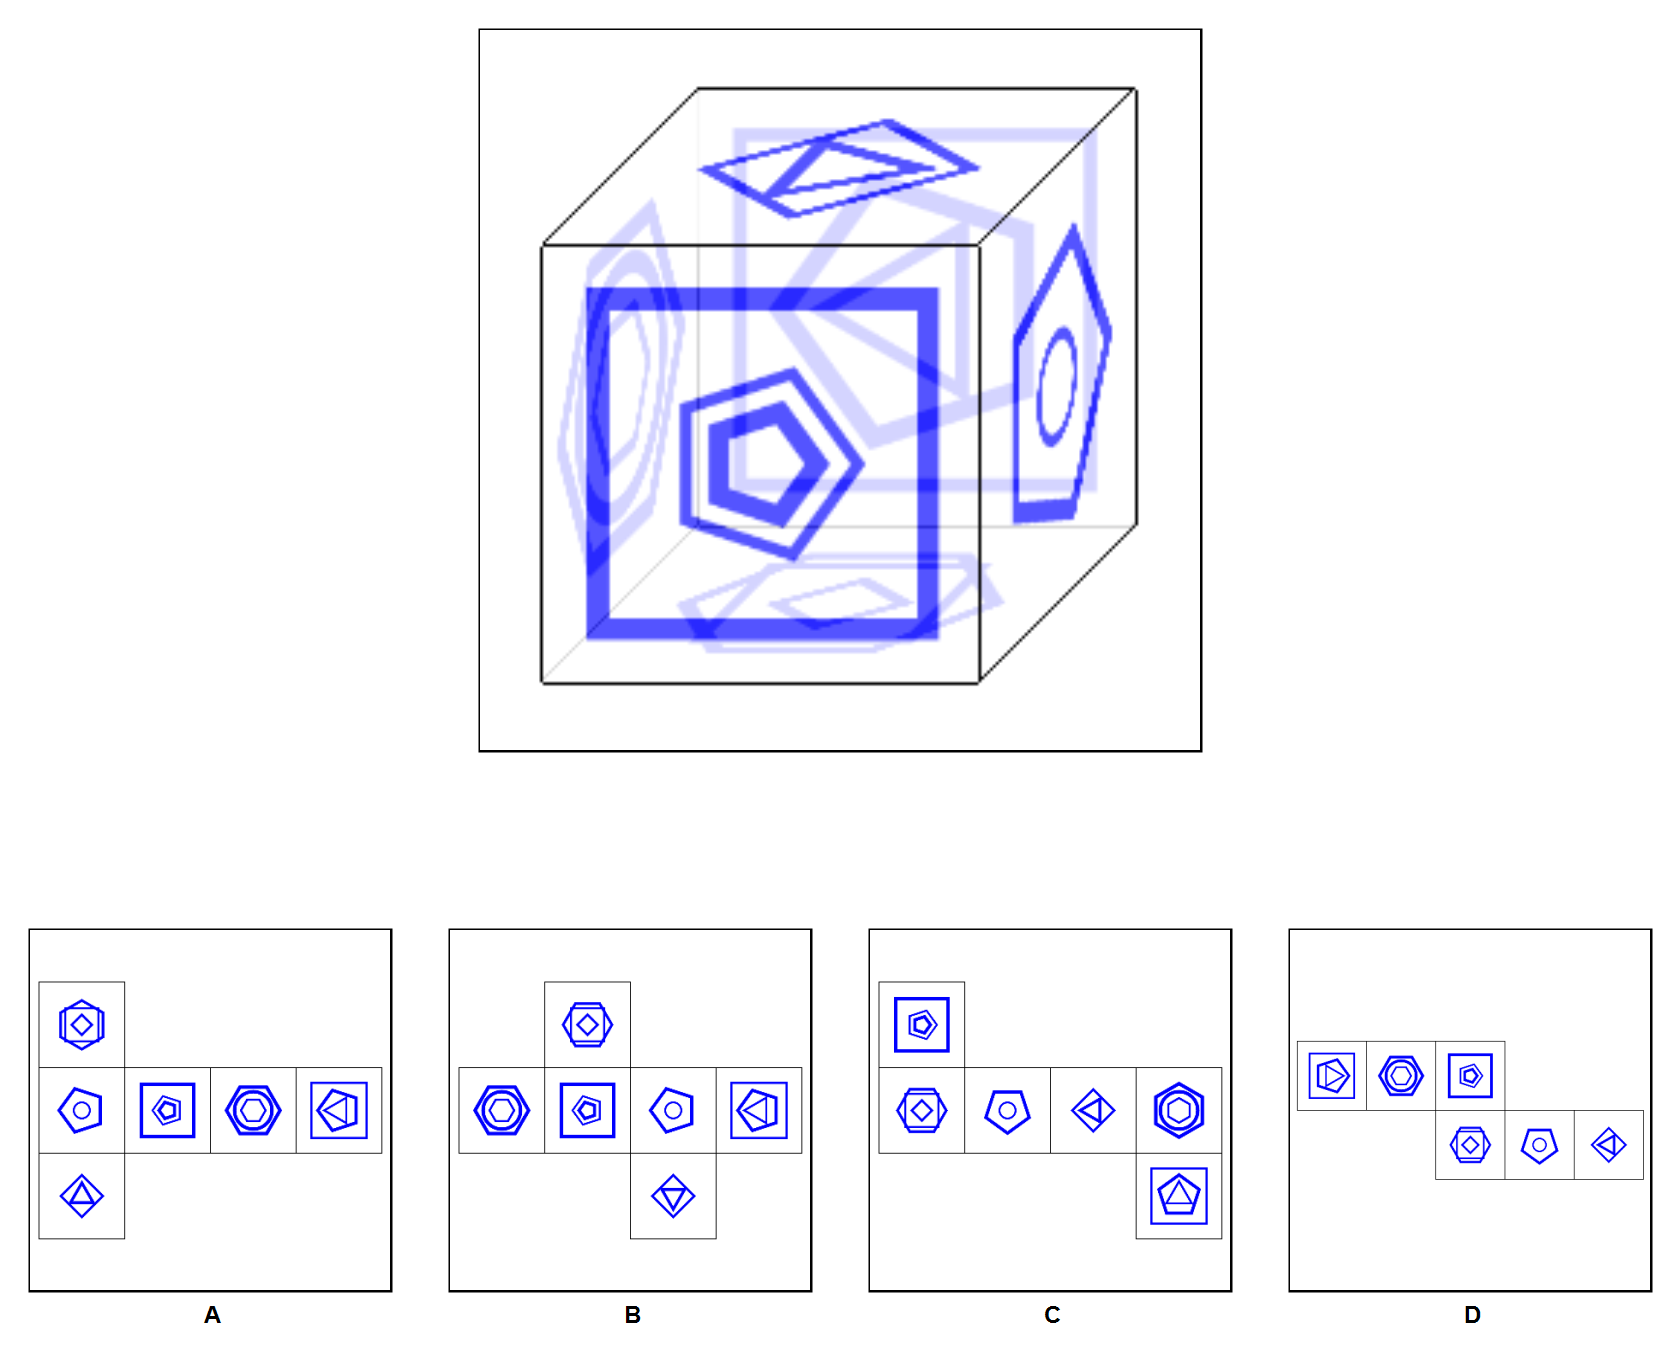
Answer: B